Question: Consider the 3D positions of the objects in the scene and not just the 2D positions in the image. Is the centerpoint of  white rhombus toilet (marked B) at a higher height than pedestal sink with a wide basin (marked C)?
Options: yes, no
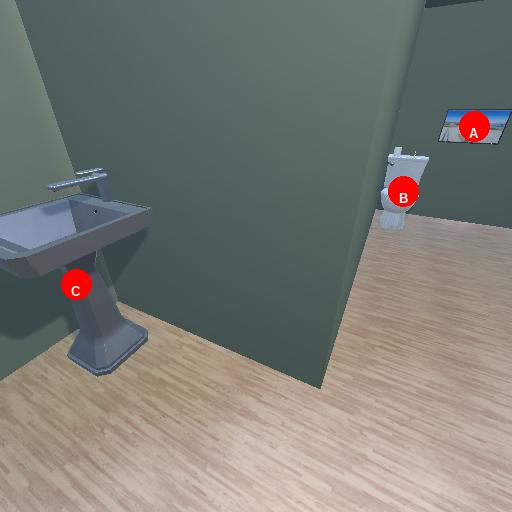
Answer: yes